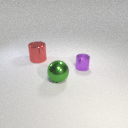
small purple metal cylinder to the right of large red metal cylinder